Question: Here's teh codez:
'''
<!DOCTYPE html>
<html>
<head>
<title>Test</title>
<style type="text/css">
html, body
{
margin: 0px;
padding: 0px;
}
#pageContainer {
min-width: 100%;
float: left;
background-color: red;
}
#leftColumn {
float: left;
background-color: lime;
}
#rightColumn {
position: relative;
}
</style>
</head>
<body>
<div id="pageContainer">
<div id="leftColumn">Left column</div>
<div id="rightColumn">Right column</div>
</div>
</body>
</html>
'''
On IE8/Opera/FF everything looks fine. If I take IE8 and turn on IE7 mode (standards compliant), suddenly a horizontal scrollbar appears. Suspiciously it is just as big as the left column. Any ideas?!

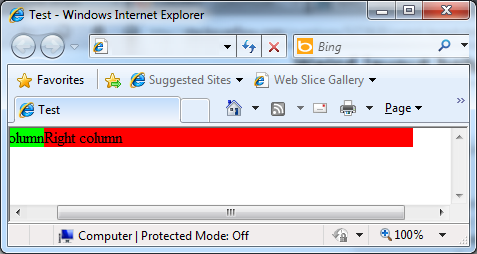
Answer: Two solutions. On the right column, either:
- 'position: relative'- 'zoom: 1'
This is all about <URL>.